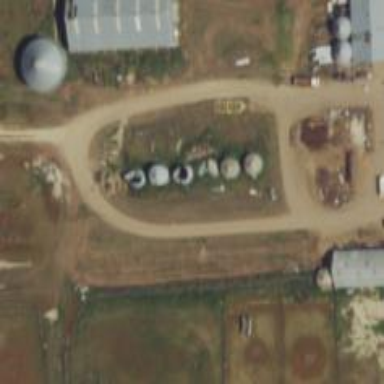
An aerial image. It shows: Silo.